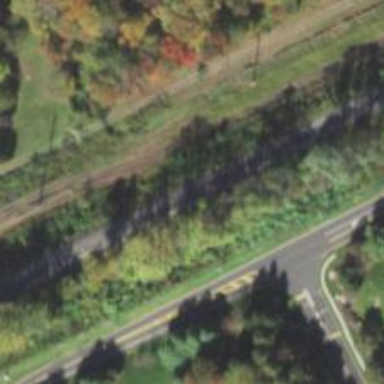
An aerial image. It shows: Railway line running on embankment.